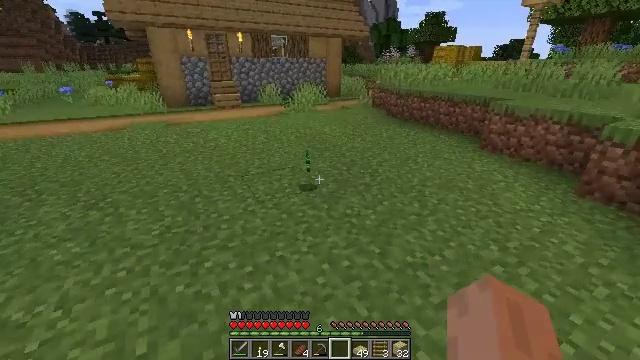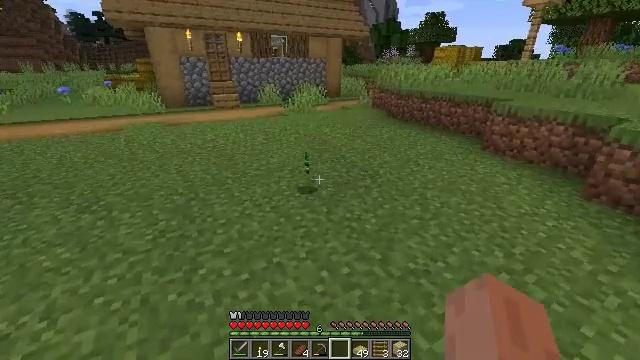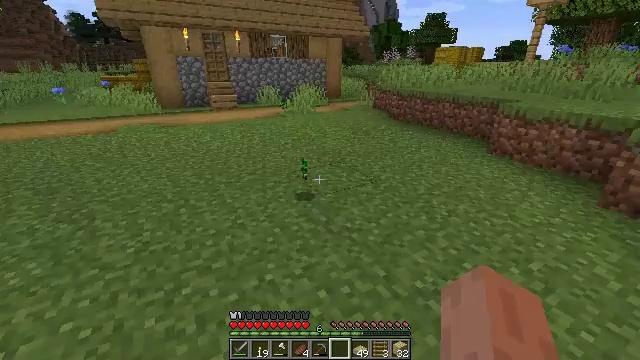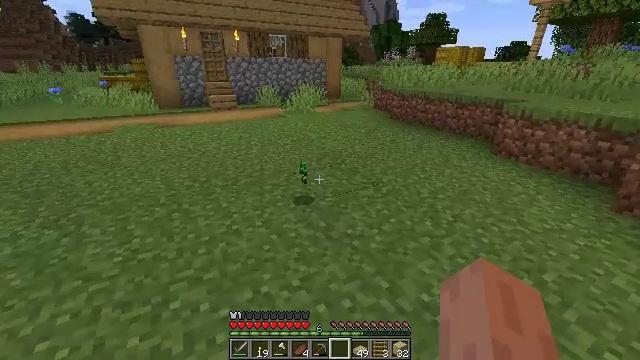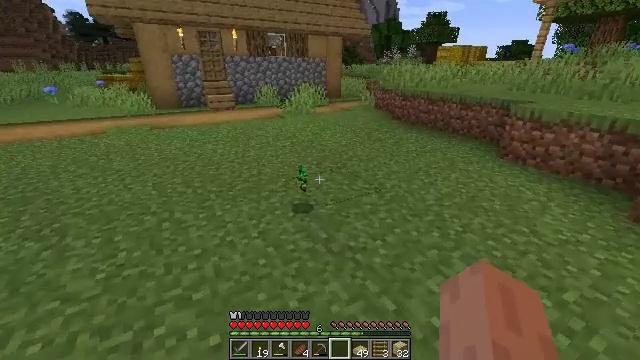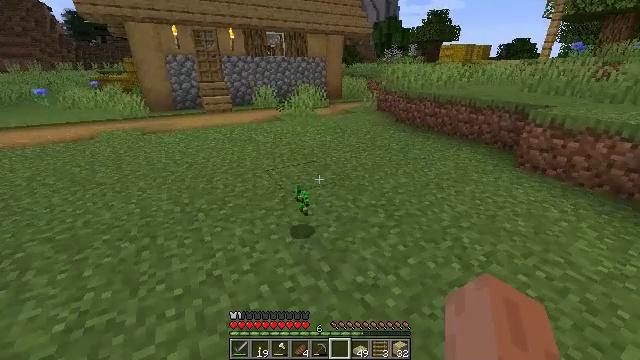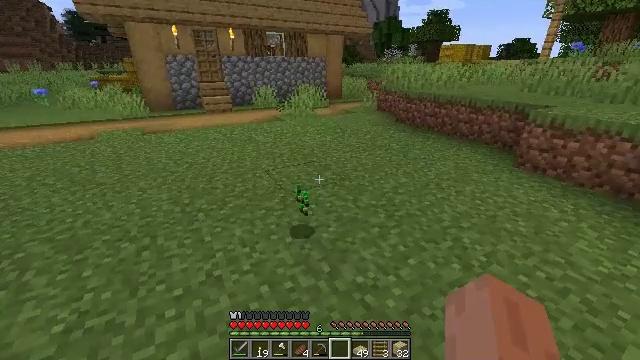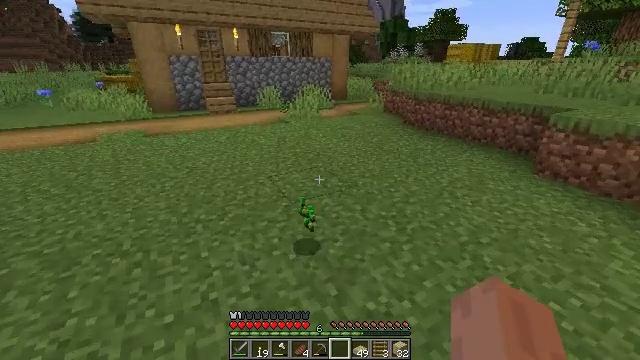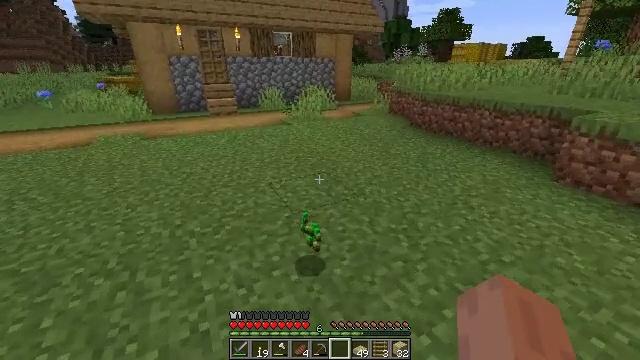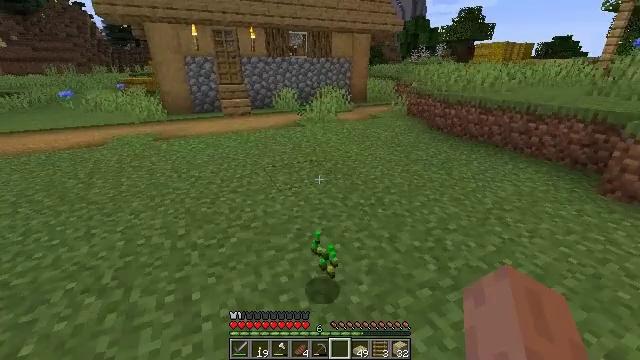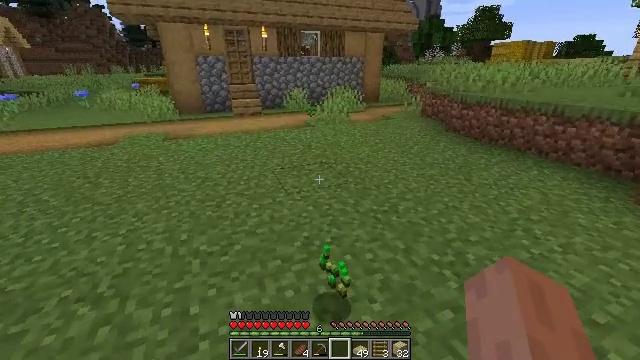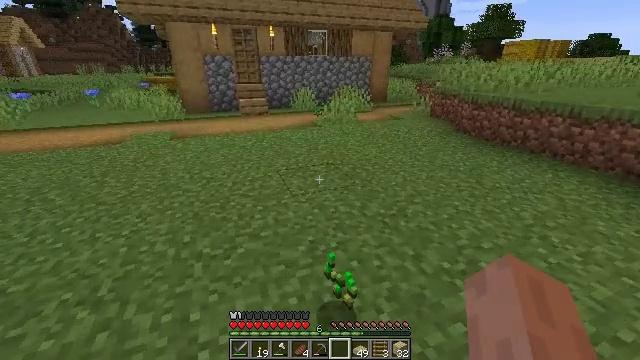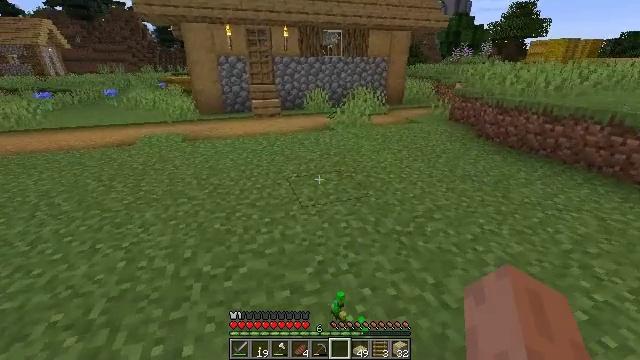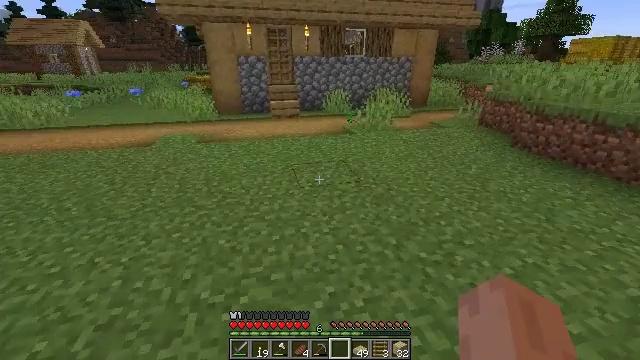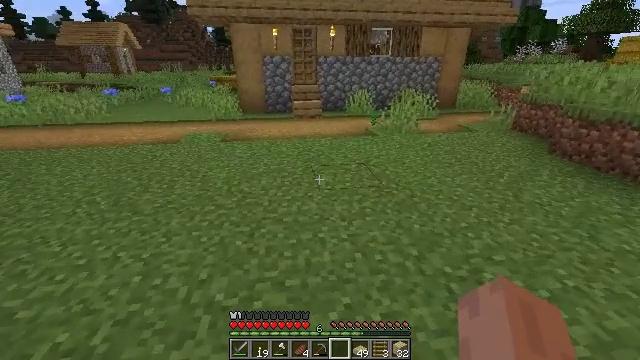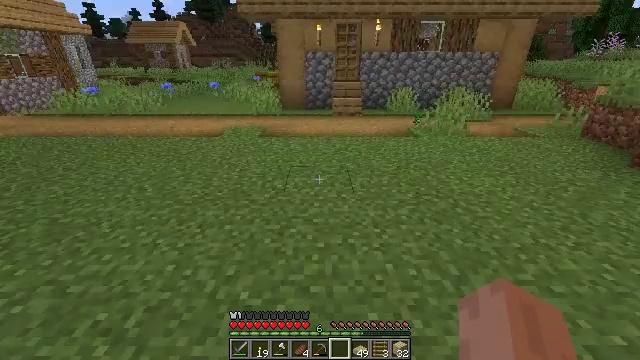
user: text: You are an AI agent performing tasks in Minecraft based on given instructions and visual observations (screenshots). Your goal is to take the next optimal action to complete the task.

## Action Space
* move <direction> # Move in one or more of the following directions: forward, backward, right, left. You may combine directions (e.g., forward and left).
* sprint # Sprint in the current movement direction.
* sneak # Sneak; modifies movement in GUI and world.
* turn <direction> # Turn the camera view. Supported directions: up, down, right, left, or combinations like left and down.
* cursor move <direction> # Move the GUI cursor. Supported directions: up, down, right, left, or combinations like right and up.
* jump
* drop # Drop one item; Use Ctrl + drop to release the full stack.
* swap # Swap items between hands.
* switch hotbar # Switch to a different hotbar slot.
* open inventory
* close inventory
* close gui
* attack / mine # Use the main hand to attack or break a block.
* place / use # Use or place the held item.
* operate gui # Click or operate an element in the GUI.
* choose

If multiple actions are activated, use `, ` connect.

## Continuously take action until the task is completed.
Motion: motion action
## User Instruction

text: Open the crafting table to craft a birch door.
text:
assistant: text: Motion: move forward
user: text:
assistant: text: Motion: move forward
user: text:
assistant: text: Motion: move forward
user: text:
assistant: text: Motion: move forward
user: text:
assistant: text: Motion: move forward
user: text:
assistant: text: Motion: move forward
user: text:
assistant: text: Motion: move forward, turn left
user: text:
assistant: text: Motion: move forward
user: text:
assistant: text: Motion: move forward, turn left
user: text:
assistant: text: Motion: move forward, turn left
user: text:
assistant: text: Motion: move forward, turn left
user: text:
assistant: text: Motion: move forward, turn left
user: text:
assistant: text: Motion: move forward, turn left
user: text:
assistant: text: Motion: move forward, turn left
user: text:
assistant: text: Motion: move forward, turn left
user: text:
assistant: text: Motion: move forward, turn left
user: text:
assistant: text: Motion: move forward, turn left
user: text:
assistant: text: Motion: move forward, turn left and up
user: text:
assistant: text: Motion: move forward, turn left
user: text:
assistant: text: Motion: move forward, turn left
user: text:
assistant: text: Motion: move forward, turn left and up
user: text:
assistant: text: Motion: move forward, turn left and up
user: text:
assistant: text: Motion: move forward
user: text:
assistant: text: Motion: move forward
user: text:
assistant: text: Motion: move forward
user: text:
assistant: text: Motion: move forward
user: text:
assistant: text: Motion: move forward
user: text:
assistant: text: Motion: move forward
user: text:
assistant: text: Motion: move forward
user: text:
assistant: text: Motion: move forward